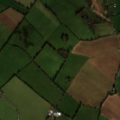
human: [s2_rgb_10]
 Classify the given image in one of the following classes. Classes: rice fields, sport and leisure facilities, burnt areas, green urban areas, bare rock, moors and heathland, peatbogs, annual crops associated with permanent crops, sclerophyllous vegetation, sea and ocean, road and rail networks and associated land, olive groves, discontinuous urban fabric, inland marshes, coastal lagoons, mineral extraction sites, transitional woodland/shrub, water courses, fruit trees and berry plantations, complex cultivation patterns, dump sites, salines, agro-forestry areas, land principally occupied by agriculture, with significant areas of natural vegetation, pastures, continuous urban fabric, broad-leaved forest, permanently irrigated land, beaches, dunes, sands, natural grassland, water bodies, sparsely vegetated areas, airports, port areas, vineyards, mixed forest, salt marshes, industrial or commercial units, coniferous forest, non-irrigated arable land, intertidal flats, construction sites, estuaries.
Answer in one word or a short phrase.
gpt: non-irrigated arable land, pastures